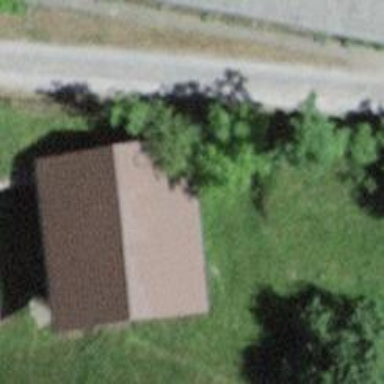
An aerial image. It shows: Barn.